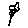
Label: flower